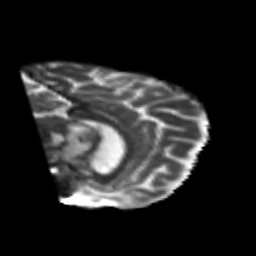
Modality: T2w
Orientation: sagittal
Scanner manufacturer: siemens
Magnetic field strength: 3 T
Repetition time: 6.8 s
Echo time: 0.093 s